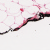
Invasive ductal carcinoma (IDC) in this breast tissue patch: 0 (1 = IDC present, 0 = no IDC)